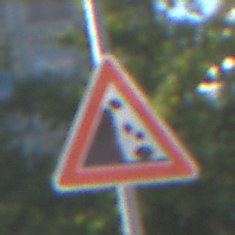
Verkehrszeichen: SteinschlagLinks
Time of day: MorningAfternoon
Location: Outdoor (Urban)
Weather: Clear
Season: NotSpecified
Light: Natural